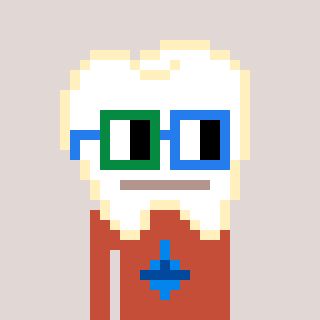
a pixel art character with square green and blue glasses, a tooth-shaped head and a rust-colored body on a warm background